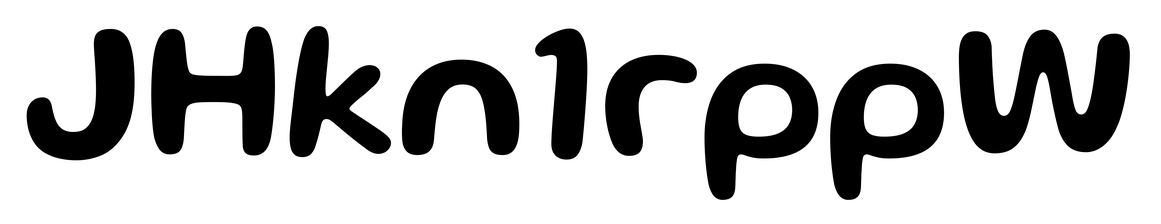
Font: Gluten_Medium